Here is the raw acceleration-versus-time signal recorded on a bearing housing. Classify the bearing condition as one of: normal, inner_race, outer_race, ball.
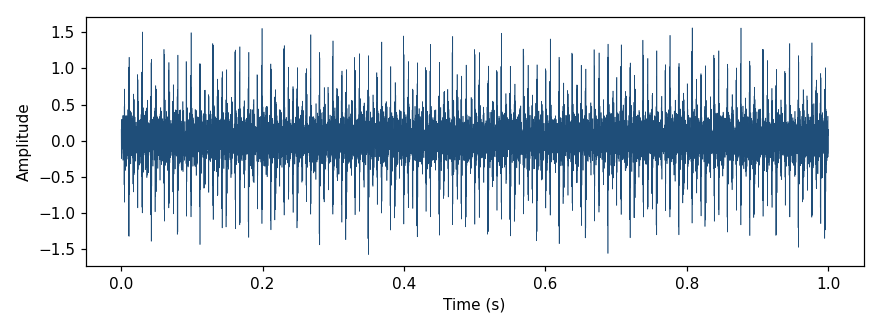
Answer: inner_race